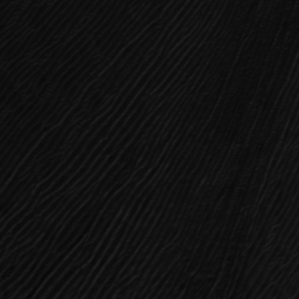
Label: frost